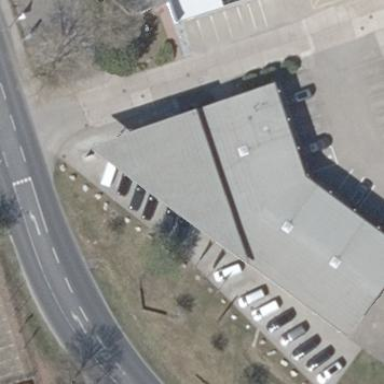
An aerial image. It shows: View of roof of building.